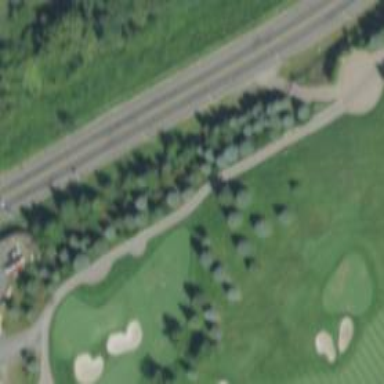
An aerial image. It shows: Golf fairway covered with lush grass.